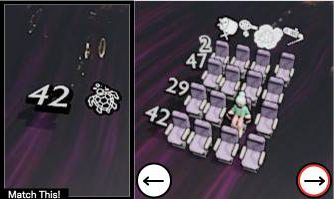
Task: seats
Answer: no